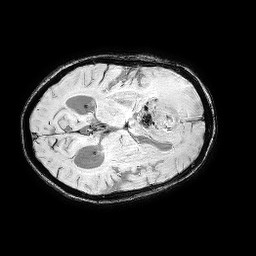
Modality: SWI
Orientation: axial
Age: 54
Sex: female
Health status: ill
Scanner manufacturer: philips
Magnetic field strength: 3 T
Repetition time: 0.031 s